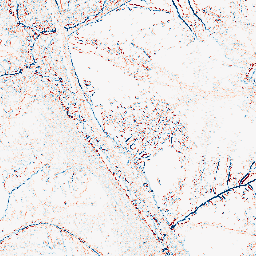
Category: edge_preserving
Decomposition family: median
Decomposition parameters: size: 3
Upsampling method: nearest
Upsampling parameters: scale: 2
Upsampling scale: 2